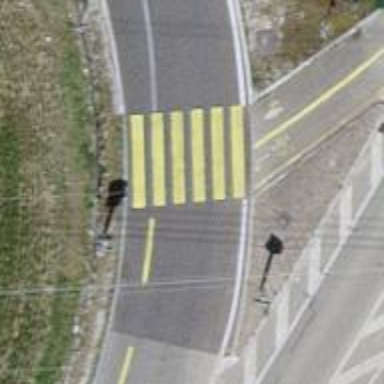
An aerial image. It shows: Uncontrolled crossing on the road.